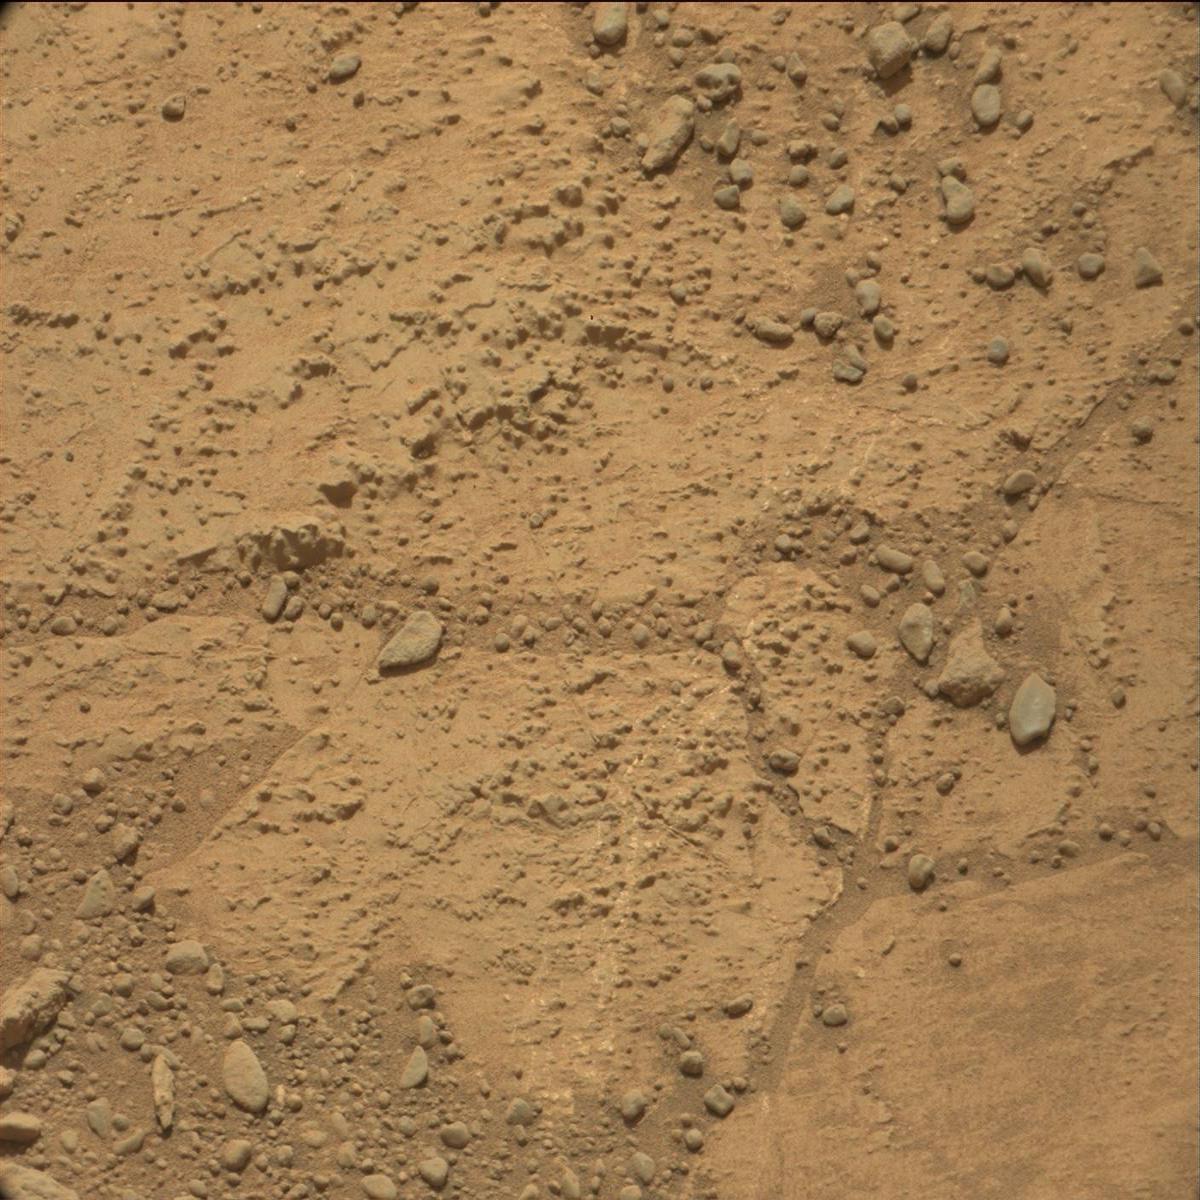
Terrain classes present: Bedrock, Rock, Sand / Soil